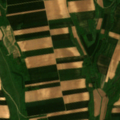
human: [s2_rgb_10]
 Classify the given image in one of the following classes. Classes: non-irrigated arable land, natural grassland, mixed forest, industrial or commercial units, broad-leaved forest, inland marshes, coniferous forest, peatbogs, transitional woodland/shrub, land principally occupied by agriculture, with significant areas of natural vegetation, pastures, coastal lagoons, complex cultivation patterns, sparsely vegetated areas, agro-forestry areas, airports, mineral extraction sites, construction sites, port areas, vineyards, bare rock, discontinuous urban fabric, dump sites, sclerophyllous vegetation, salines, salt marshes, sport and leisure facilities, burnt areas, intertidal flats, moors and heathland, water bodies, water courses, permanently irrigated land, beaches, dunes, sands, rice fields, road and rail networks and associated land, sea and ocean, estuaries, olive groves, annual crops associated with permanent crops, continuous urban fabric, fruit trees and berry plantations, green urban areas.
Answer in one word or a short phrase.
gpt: non-irrigated arable land, land principally occupied by agriculture, with significant areas of natural vegetation